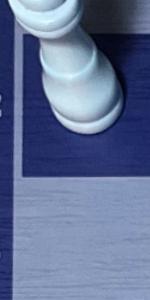
Label: Empty